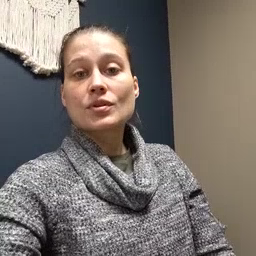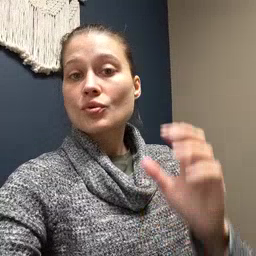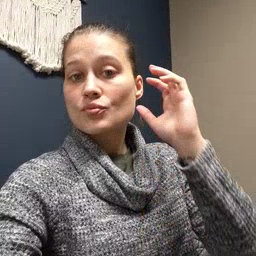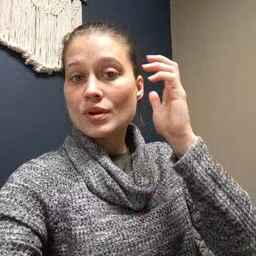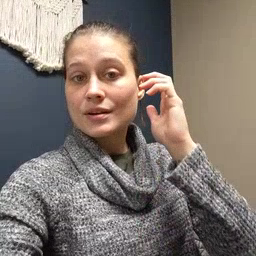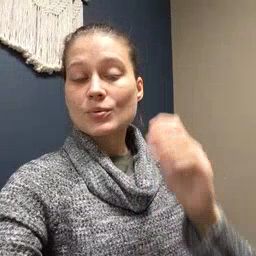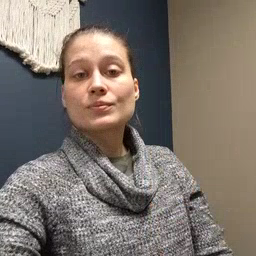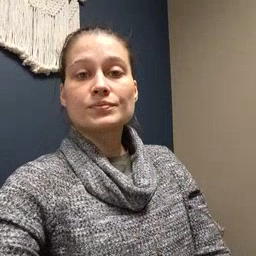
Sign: radio